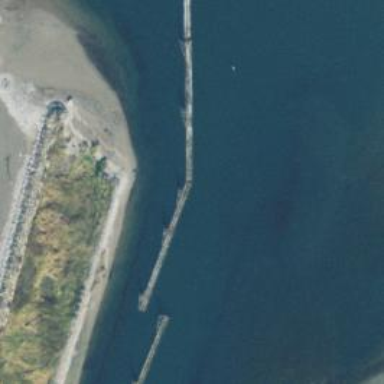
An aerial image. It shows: Breakwater structure.